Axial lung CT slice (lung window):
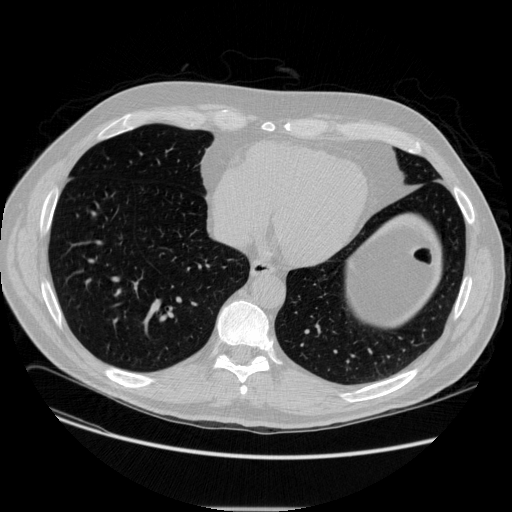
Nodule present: no